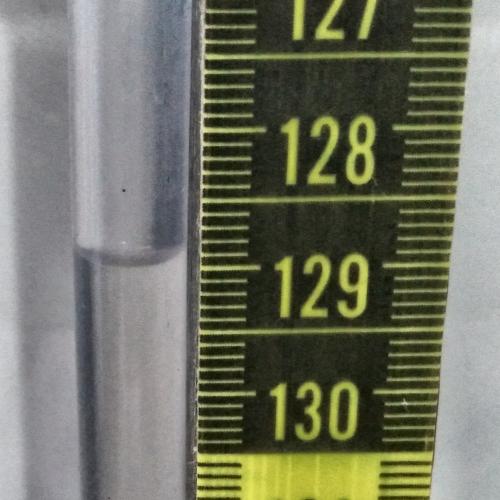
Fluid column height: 128.9 cm